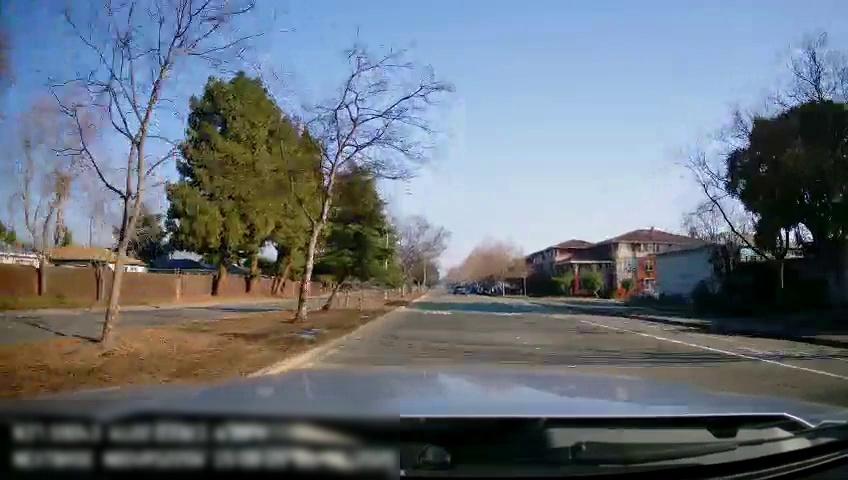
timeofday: Day
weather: Sunny
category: Drivable Space
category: Drivable Space
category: Vehicles | Car
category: Vehicles | SUV
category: Lanes | Alternate Lane